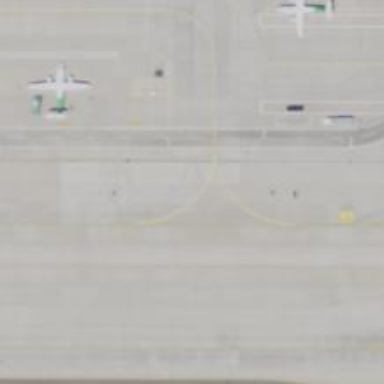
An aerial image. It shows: View of taxiway at the airport.